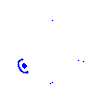
Particle: electron